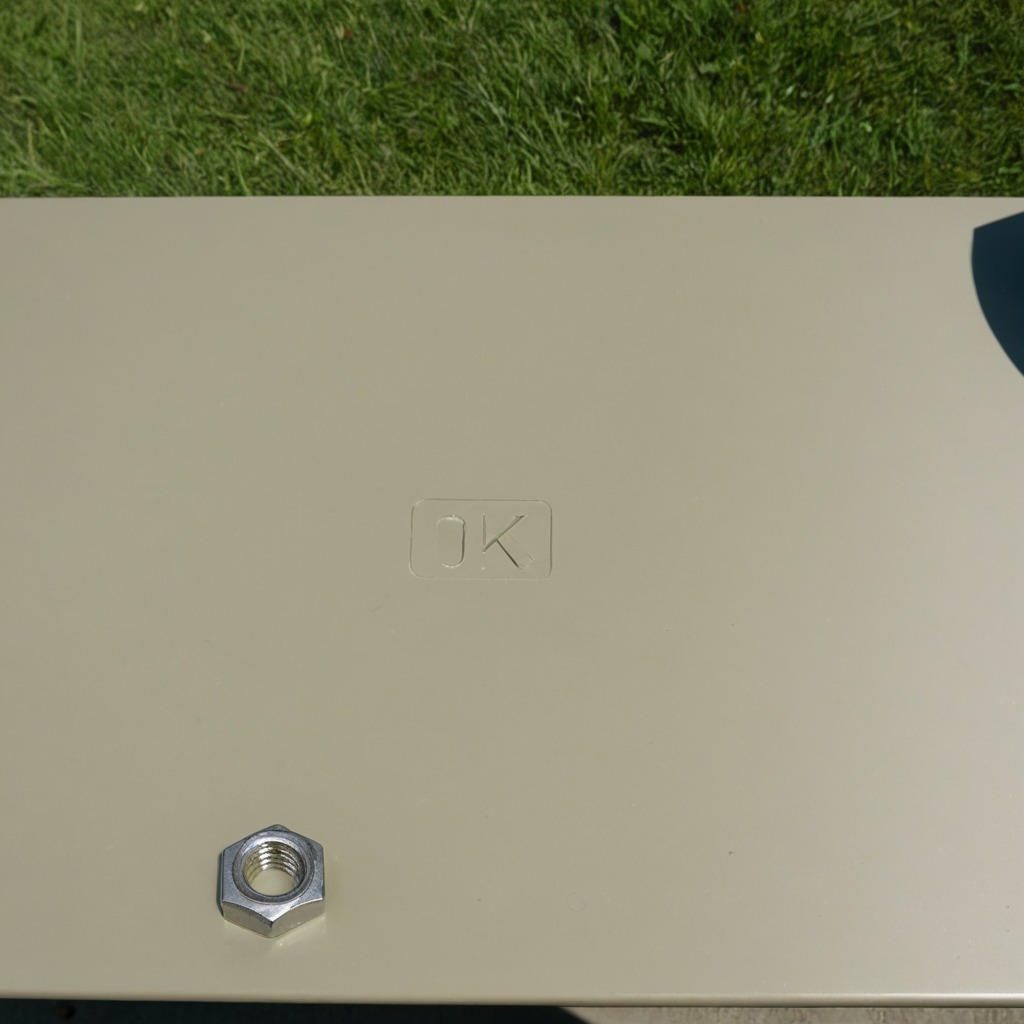
A metal nut is lying on a clean utility table in a temporary outdoor tool station.